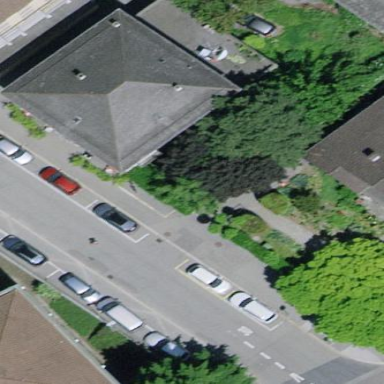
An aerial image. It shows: Street-side parking area with parallel orientation on asphalt surface.